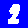
Digit: 2